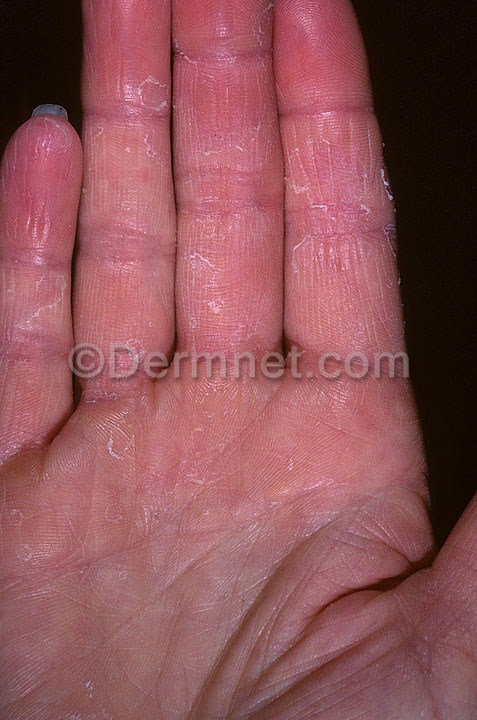
Disease: Eczema Photos